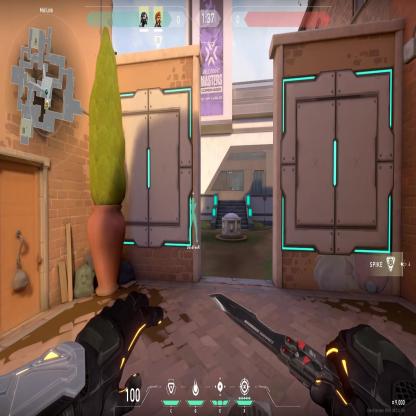
Label: teammate